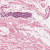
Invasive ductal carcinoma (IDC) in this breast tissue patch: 0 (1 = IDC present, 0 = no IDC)